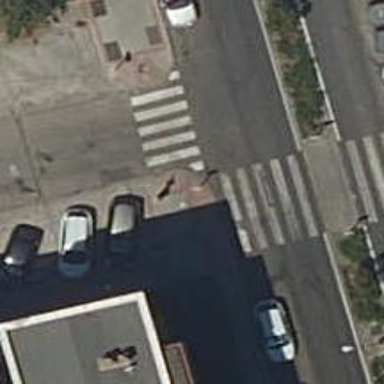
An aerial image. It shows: Marked crossing on footway.